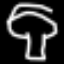
Label: mushroom